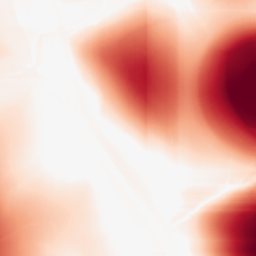
Category: morphological
Decomposition family: rolling_ball
Decomposition parameters: radius: 100
Upsampling method: lanczos
Upsampling parameters: scale: 8
Upsampling scale: 8